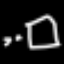
Label: square